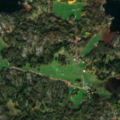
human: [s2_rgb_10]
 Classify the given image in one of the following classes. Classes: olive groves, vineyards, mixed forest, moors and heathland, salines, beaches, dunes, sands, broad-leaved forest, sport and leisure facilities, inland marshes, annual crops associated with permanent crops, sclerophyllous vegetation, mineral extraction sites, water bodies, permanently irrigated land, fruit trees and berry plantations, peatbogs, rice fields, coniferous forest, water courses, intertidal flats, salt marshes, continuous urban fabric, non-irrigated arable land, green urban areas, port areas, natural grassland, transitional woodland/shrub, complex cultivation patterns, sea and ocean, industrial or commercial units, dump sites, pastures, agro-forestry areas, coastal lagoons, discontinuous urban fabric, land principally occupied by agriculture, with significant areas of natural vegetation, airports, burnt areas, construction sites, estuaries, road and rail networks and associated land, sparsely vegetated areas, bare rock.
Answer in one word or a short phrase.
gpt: land principally occupied by agriculture, with significant areas of natural vegetation, broad-leaved forest, bare rock, sea and ocean